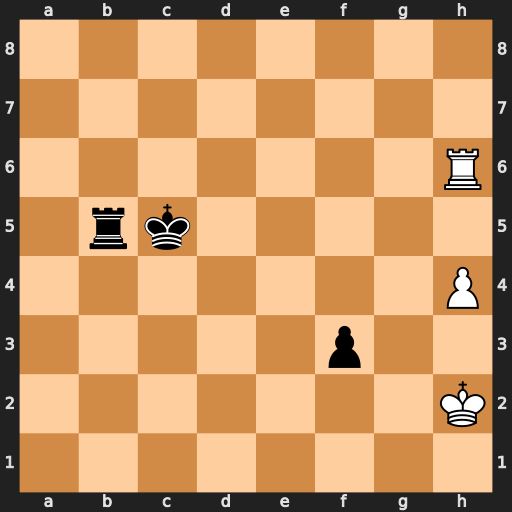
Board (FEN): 8/8/7R/1rk5/7P/5p2/7K/8
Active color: w
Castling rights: -
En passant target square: -
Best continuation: Rh5+ Kb4 Rxb5+